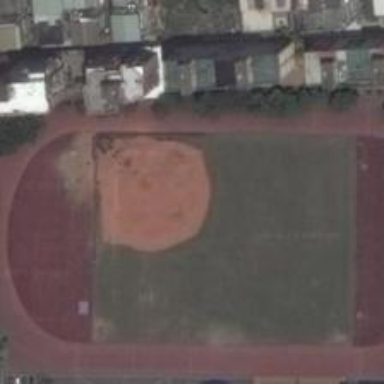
The playground next to the residential buildings owns a baseball field .